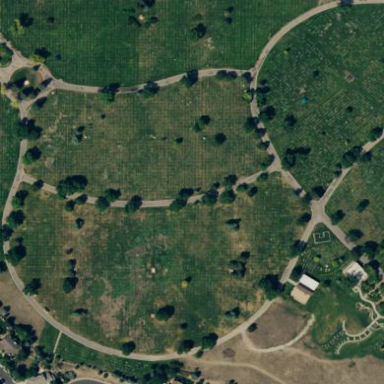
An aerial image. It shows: Cemetery.